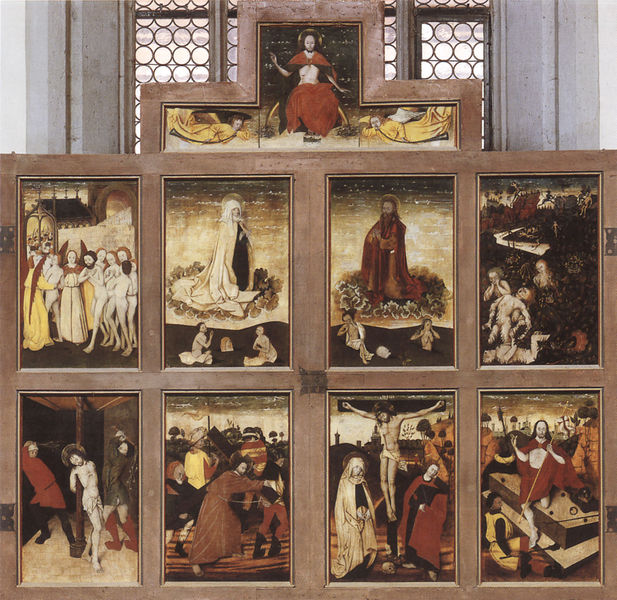
Titel: Hochaltar der Stadtpfarrkirche St. Georg in Nördlingen
Künstler: Nicolaus Gerhaert von Leyden
Standort: Nördlingen, St. Georg (EU - D - Bayern)
Schlagwörter: gemälde, mann, nackt, menschen, braun, fenster, frau, glas, holz, rot, stein, tot, kirche, rund, engel, bilder, foto, kreuz, soldat, kreise, peitsche, altar, hochaltar, wappen, heiligenschein, christus, grab, jesus, kreuzigung, jüngstes gericht, leid, wächter, heilige, maria, einzelbilder, szenen, auferstehung, christi, himmelfahrt, neun, peitschen, flügelaltar, bildergeschichte, marter, passion, kreuzweg, tafelmalerei, geisselung, kreuztragung, geiselung, nordalpin, erlöer, verkünsdigung